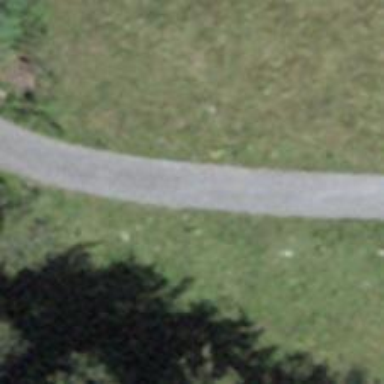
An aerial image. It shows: Well-maintained track road of grade 1.